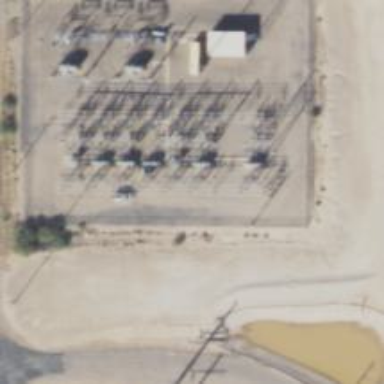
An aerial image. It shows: Switch used for power control.